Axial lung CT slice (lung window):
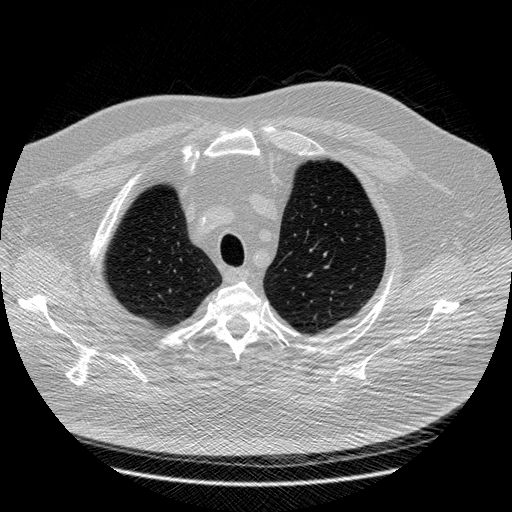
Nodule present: no